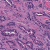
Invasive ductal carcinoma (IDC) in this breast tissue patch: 1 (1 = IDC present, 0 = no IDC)